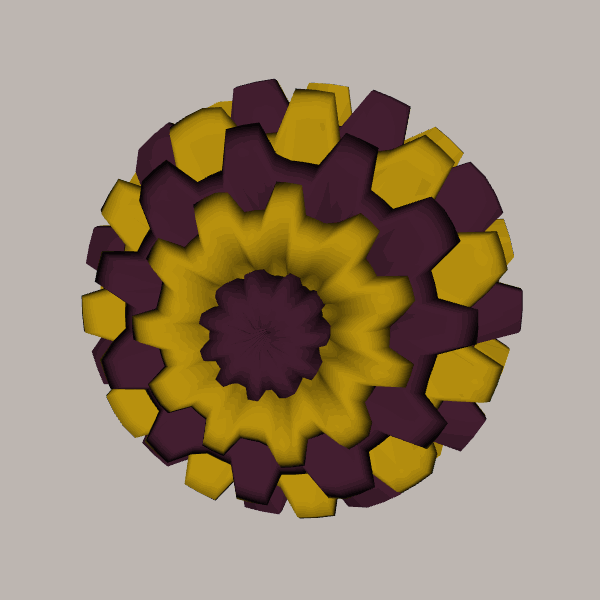
Background: light